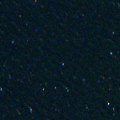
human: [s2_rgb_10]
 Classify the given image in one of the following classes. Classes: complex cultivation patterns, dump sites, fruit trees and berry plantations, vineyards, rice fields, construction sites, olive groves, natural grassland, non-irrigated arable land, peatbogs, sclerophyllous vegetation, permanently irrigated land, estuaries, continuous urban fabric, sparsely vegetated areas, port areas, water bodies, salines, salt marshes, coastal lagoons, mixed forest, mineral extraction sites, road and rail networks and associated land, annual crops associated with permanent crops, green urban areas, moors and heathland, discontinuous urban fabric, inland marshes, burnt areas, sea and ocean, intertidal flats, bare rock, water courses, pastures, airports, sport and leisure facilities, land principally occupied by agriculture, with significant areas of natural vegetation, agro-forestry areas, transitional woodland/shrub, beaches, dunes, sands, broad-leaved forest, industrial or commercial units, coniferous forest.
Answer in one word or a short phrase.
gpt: sea and ocean